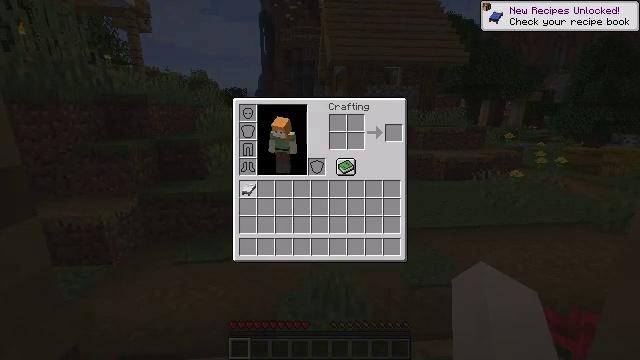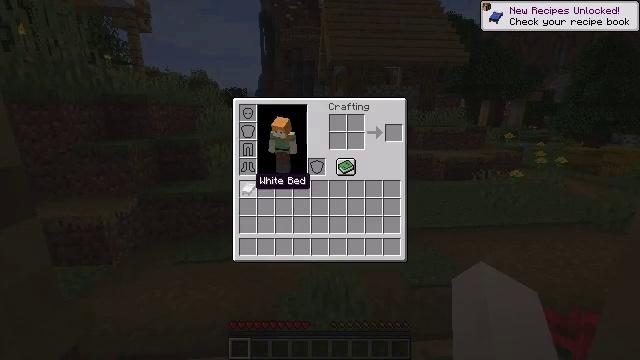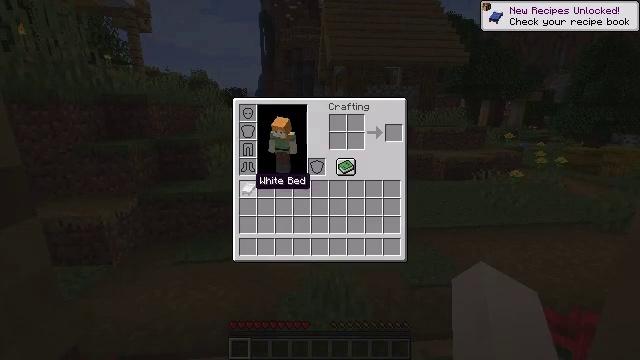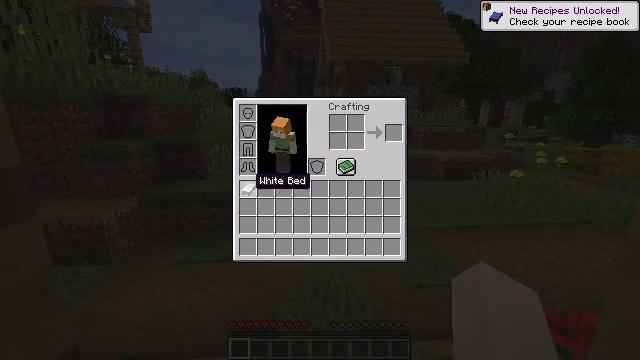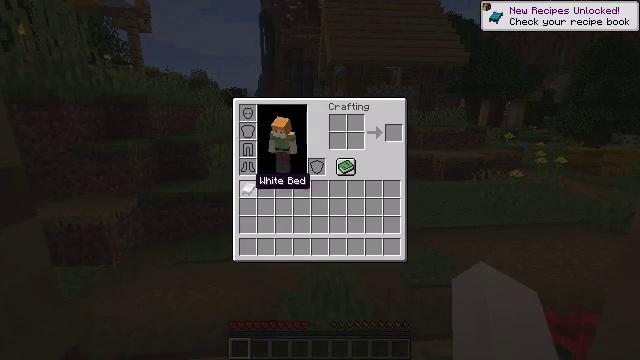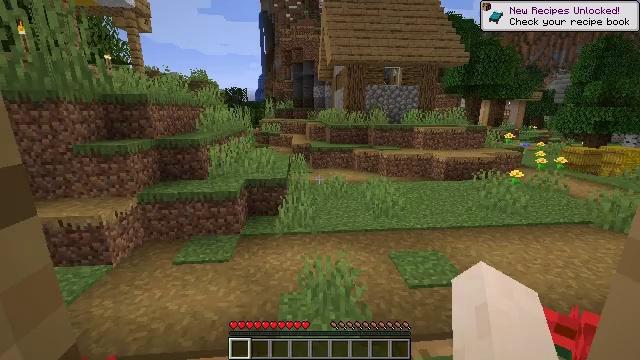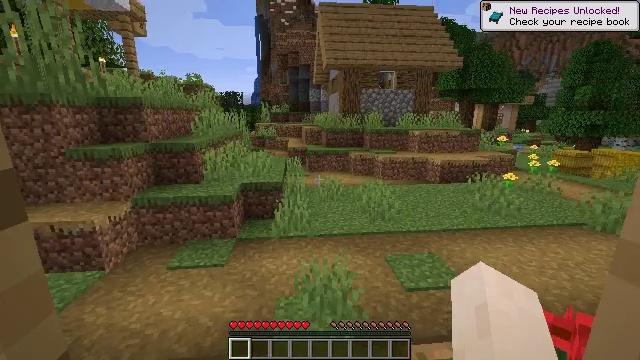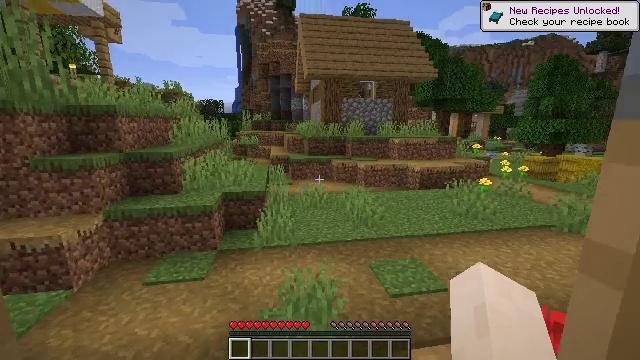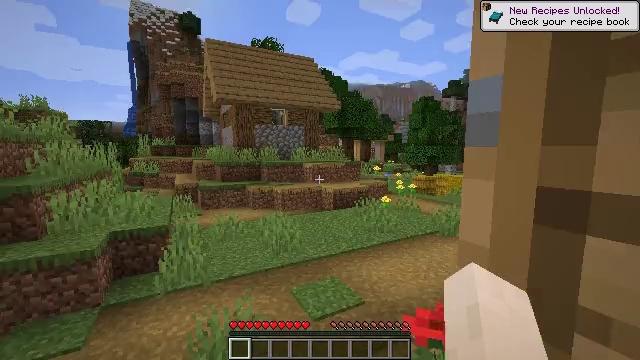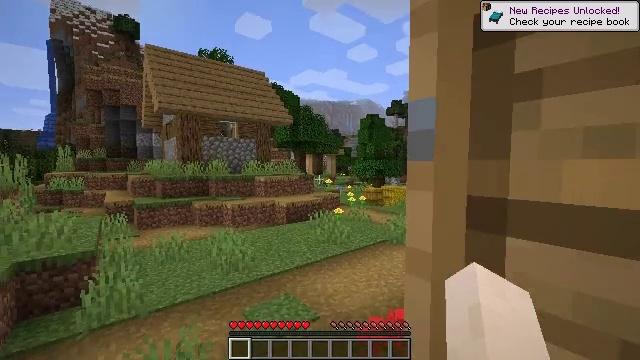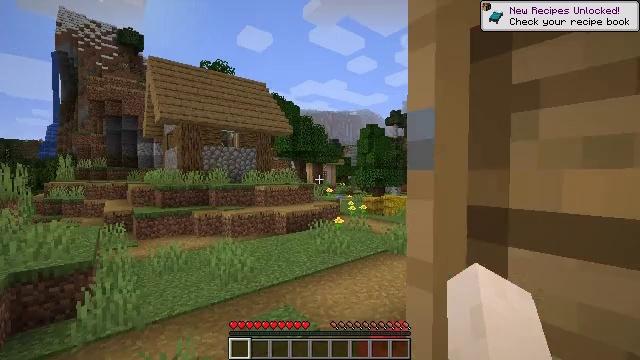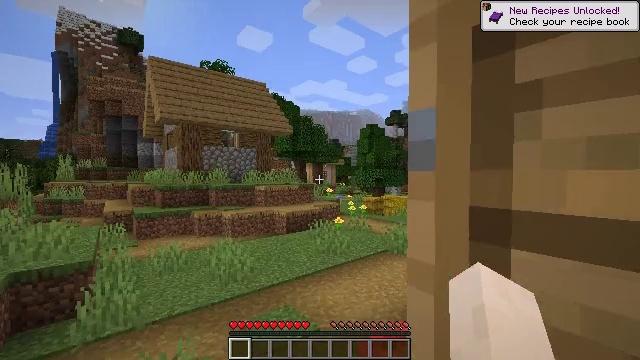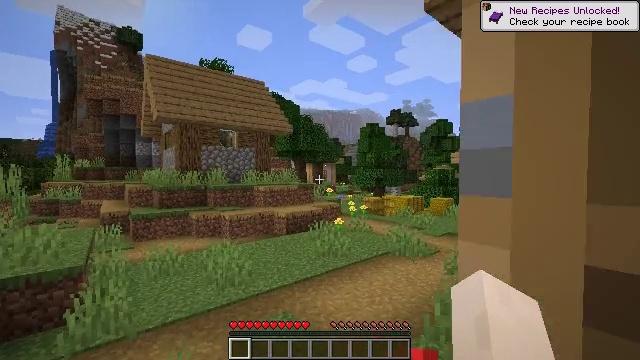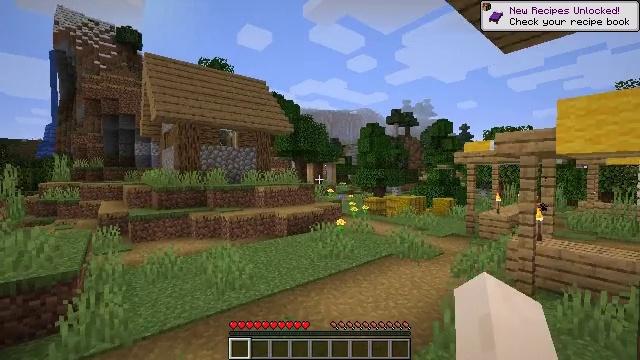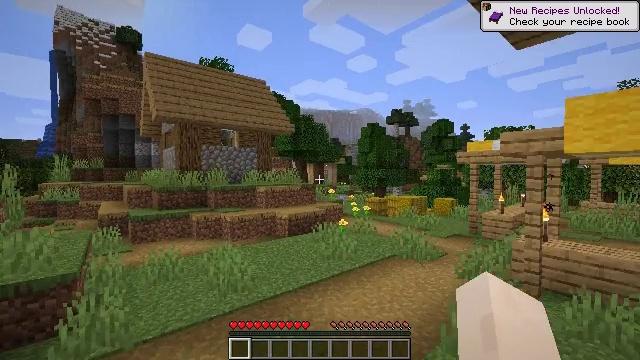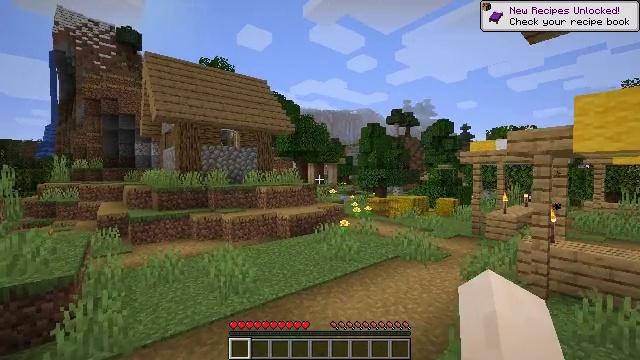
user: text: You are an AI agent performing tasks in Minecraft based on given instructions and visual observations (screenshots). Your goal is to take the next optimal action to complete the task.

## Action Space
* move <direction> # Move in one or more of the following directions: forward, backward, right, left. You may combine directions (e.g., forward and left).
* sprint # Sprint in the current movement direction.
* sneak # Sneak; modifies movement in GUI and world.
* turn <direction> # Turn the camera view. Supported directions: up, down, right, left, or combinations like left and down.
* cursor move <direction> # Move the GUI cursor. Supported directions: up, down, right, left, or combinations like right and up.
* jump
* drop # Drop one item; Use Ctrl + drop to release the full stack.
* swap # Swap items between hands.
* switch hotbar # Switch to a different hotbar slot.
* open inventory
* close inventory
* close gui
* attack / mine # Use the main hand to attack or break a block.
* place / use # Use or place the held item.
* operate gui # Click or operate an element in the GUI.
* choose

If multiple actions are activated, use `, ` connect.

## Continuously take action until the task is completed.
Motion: motion action
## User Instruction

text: Remove the furnace from its place.
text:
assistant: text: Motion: no_op
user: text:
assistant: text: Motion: no_op
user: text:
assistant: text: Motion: no_op
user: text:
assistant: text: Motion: no_op
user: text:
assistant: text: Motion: no_op
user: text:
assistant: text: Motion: no_op
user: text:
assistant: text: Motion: turn right and up
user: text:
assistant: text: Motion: turn right and up
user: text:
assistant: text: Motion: turn right and up
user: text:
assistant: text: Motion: turn up
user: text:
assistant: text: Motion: move forward
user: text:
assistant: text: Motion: move forward
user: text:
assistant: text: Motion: move forward
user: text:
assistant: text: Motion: move forward
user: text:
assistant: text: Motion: move forward
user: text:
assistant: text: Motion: move forward, sprint
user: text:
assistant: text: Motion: move forward, sprint
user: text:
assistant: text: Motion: move forward, sprint
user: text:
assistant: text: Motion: move forward, sprint
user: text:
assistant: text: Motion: move forward, sprint
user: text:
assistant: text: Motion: move forward, sprint
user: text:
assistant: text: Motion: move forward, sprint
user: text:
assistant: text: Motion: move forward, sprint
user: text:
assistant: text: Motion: move forward, sprint
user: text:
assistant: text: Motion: move forward, sprint
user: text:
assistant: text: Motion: move forward, sprint
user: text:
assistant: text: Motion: move forward, sprint
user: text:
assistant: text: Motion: move forward, sprint, turn right
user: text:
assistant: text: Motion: move forward, sprint, turn right
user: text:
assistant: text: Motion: move forward, sprint